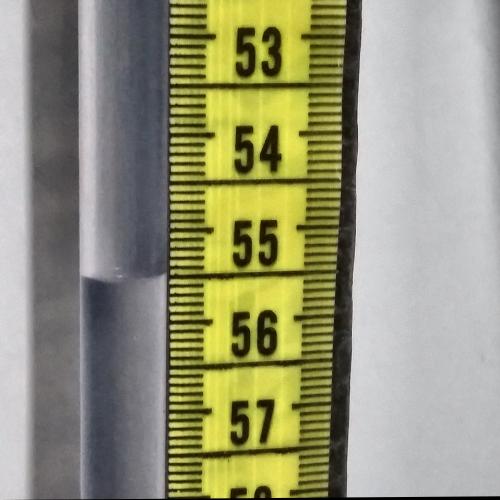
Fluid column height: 55.5 cm